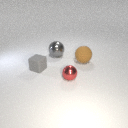
small red metal sphere in front of small gray rubber cube